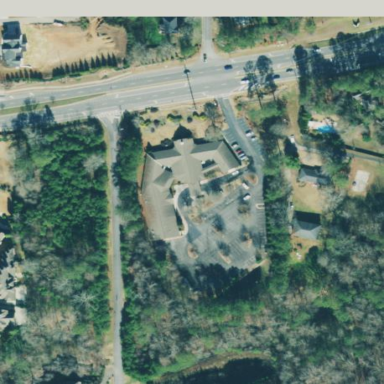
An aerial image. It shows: Beautiful church building.